九年级 · 画法几何学
如图所示, 图(1)是一个正三棱柱毛坏, 将其截去一部分, 得到一个工件如图(2).对于这个工件，其俯视图、主视图依次是 ( )

(1)

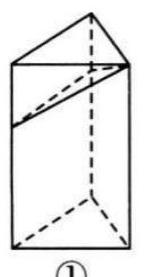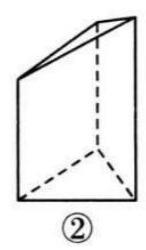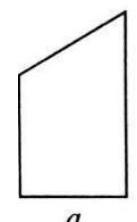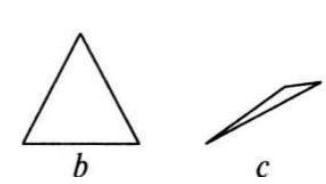
A. $c 、 a$

B. $c 、 d$
C. $b 、 d$
D. $b 、 a$
答案: D
解析: 解：从上面看可得到一个等边三角形, 从正面看可得到一个直角梯形, 所以俯视图、主视图依次是 $b 、 a$.
故答案为: $D$.